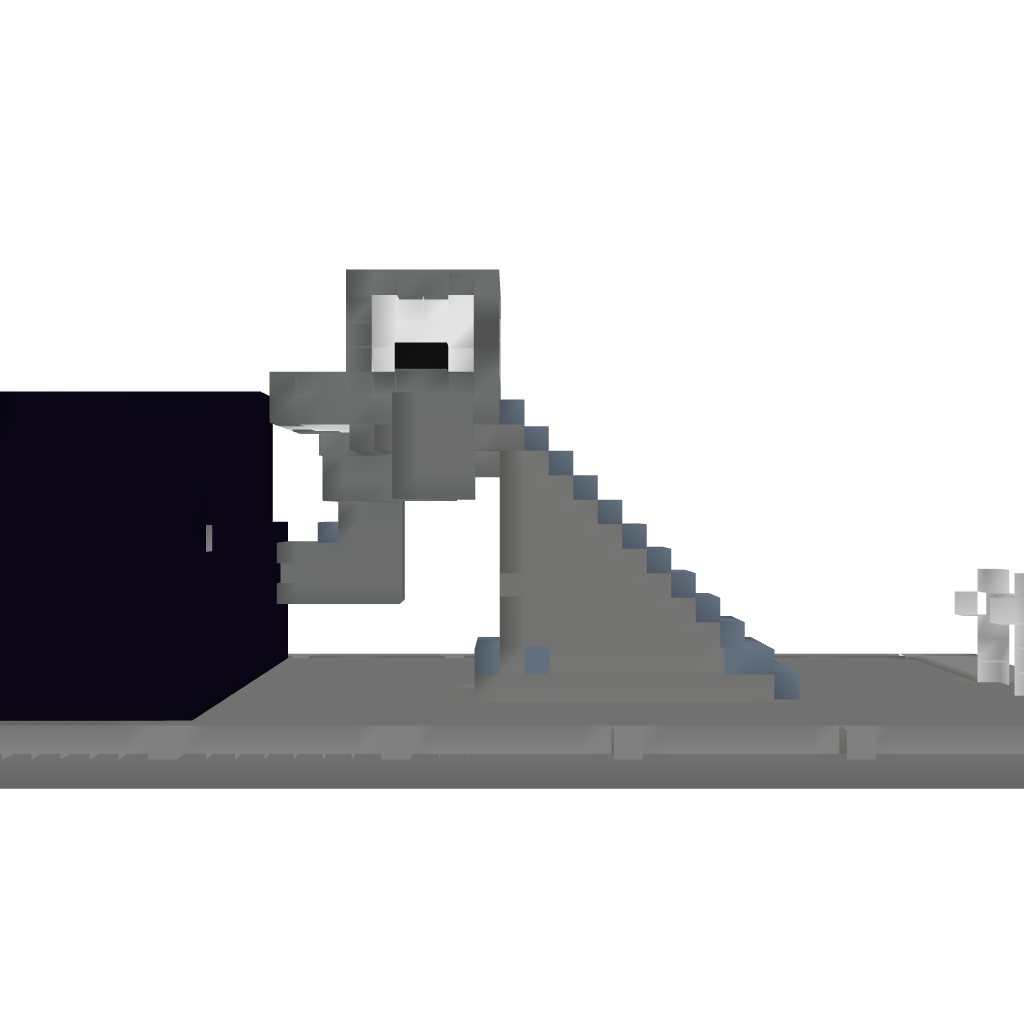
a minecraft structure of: TNT Repeating Cannon